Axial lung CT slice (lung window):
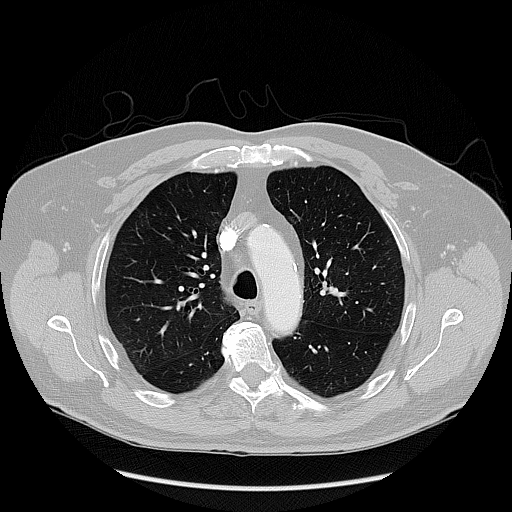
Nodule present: no